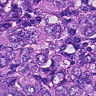
Metastatic tissue present: yes